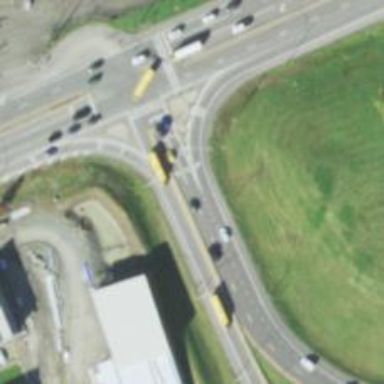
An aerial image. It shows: Primary link road with asphalt surface.